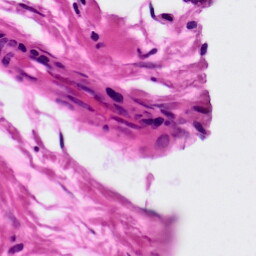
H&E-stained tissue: Ovarian